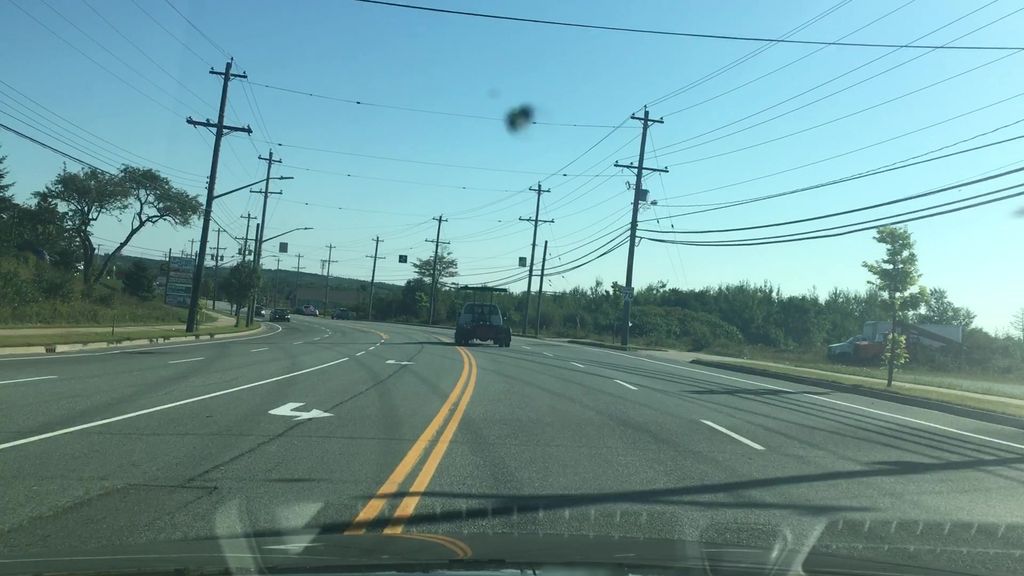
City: halifax